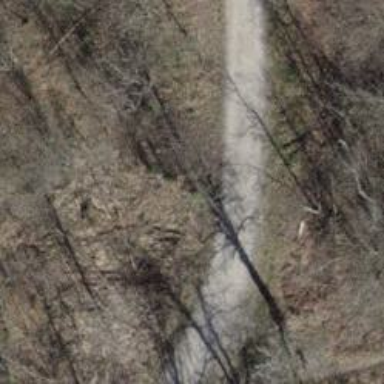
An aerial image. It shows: Gravel track with grade2 tracktype.